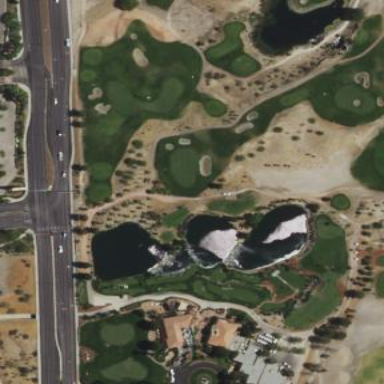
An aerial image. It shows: Rough grassy area used for golf.